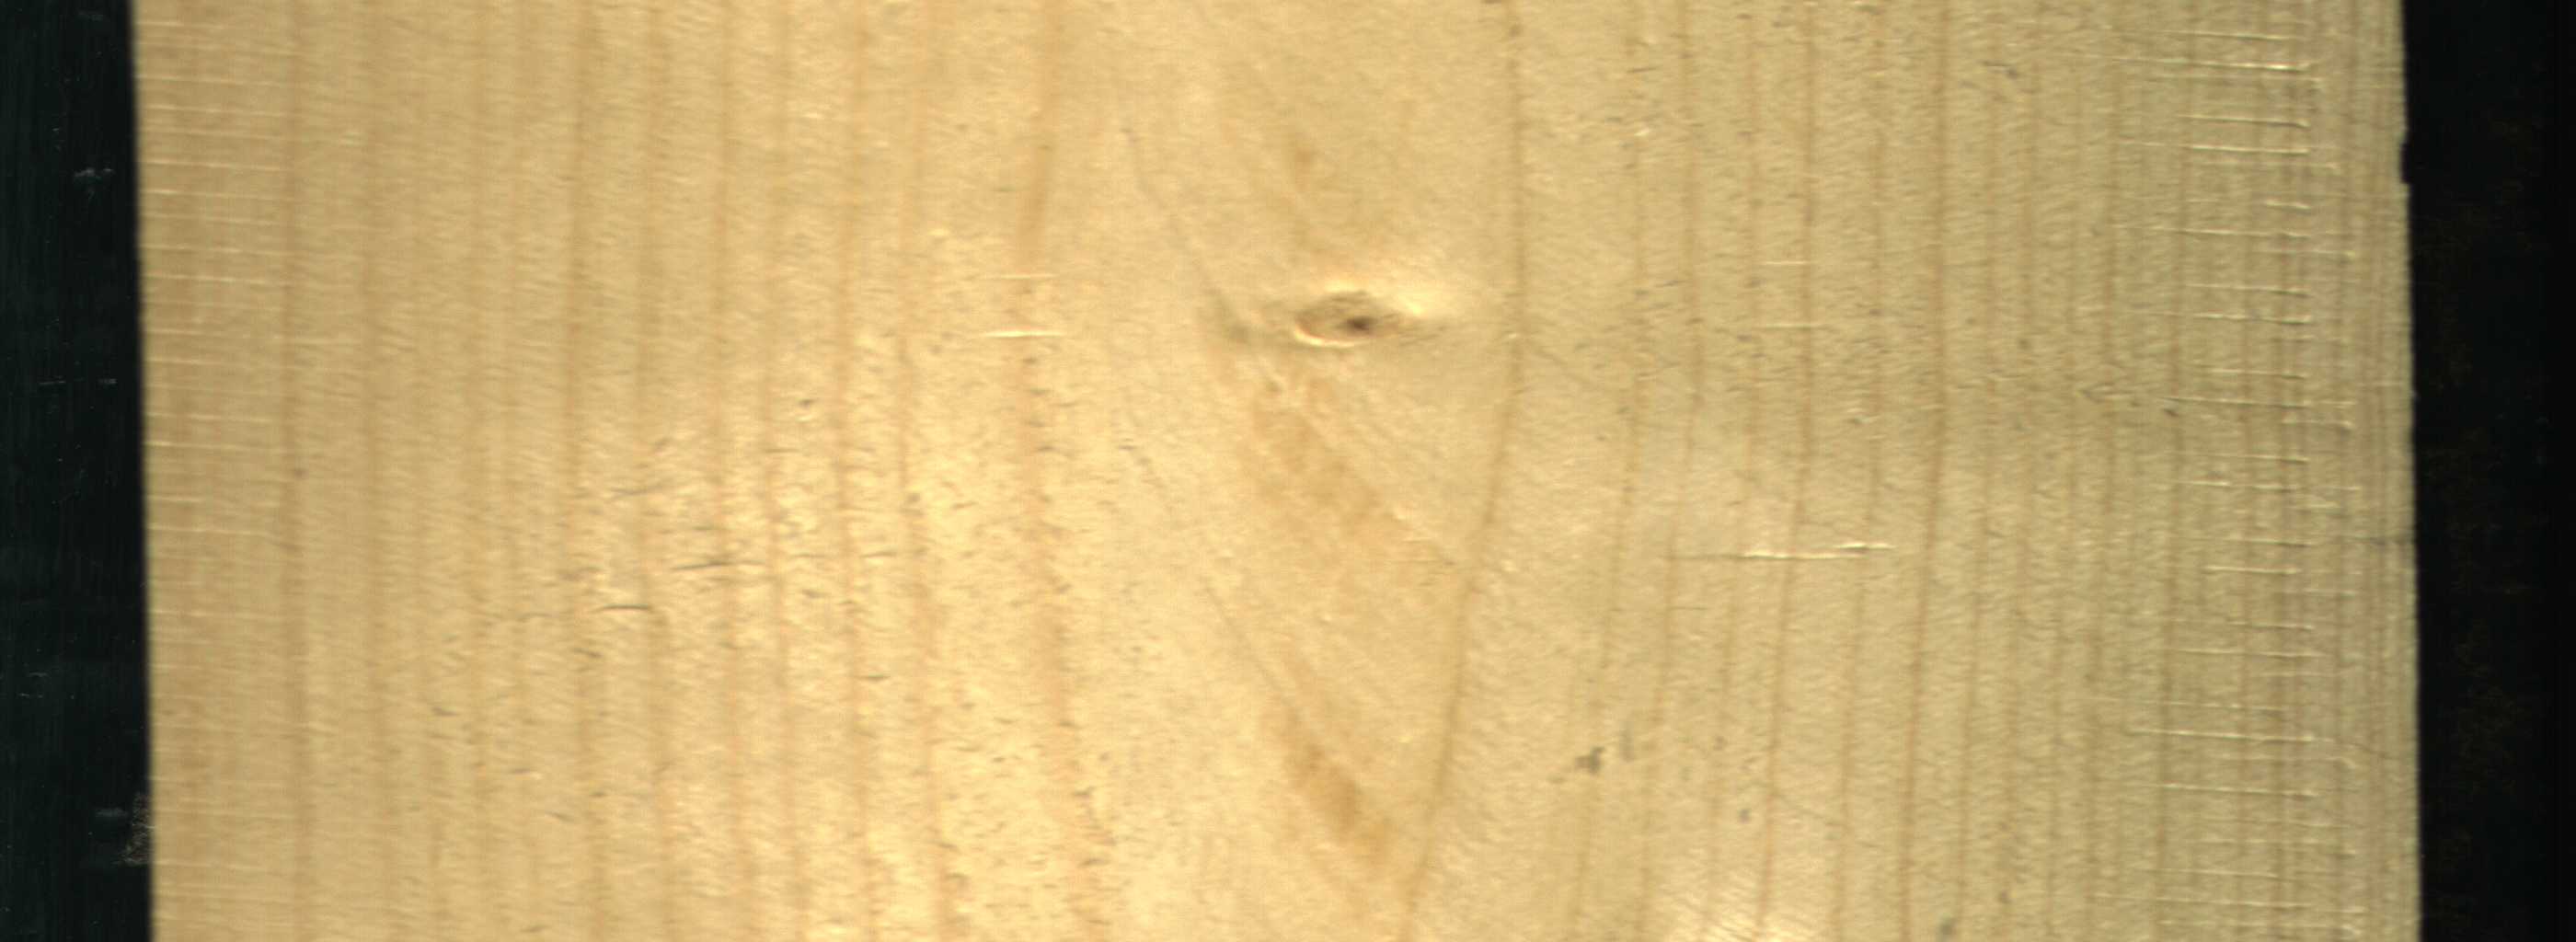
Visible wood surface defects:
Live_Knot